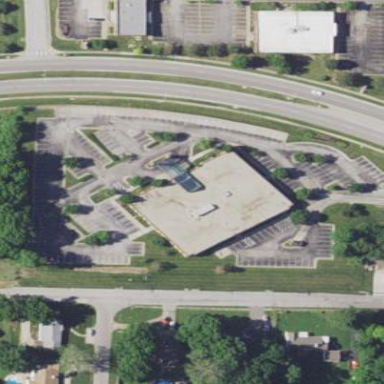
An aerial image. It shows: Clinic building offering healthcare services.